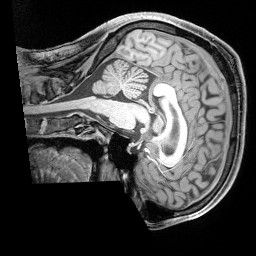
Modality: T1w
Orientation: sagittal
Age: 25
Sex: male
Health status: healthy
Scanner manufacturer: siemens
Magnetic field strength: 3 T
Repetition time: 1.65 s
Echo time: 0.00182 s